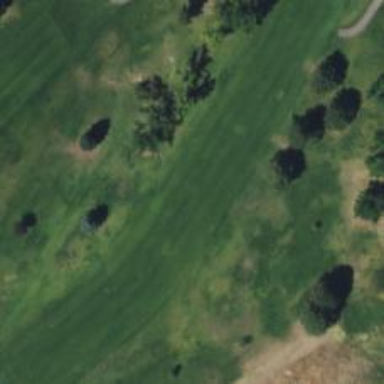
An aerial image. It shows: Golf hole.